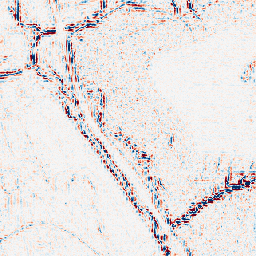
Category: wavelet
Decomposition family: wavelet_reverse_biorthogonal
Decomposition parameters: wavelet: rbio1.3
level: 2
Upsampling method: area
Upsampling parameters: scale: 4
Upsampling scale: 4